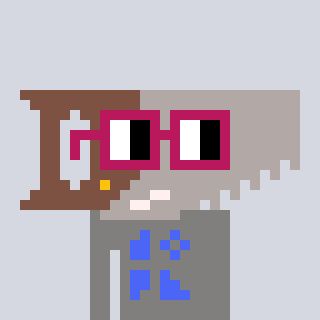
a pixel art character with square dark red glasses, a saw-shaped head and a bluegrey-colored body on a cool background